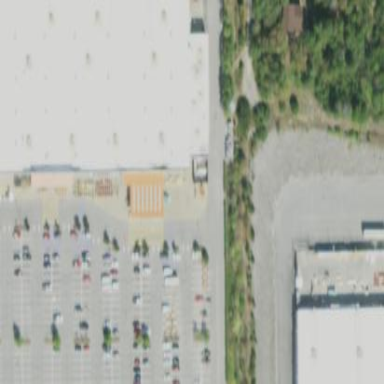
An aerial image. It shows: Retail building.